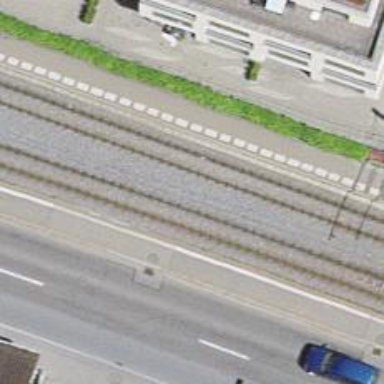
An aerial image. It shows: Railway station that also serves as public transport station.